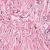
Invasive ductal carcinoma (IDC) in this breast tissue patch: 0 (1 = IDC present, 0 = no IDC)